Field crop: tomato
Growth stage: 2
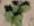
Species: solanum